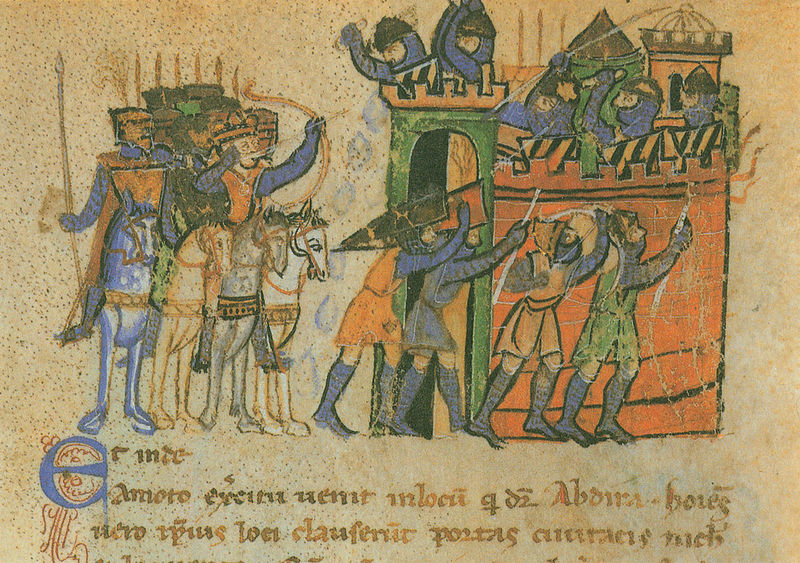
Titel: Alexanderroman
Institution: Leipzig, Stadtbibliothek
Schlagwörter: angriff, blau, kampf, gelb, grün, menschen, stadt, männer, zeichnung, rot, malerei, wand, stein, steine, england, krone, pferd, pferde, reiter, turm, schrift, bogen, fassade, mauer, krieg, schlacht, sturm, könig, lanze, soldaten, tor, zinnen, katze, schild, buch, burg, festung, druck, schwert, text, soldat, initiale, helm, ritter, rüstung, pergament, antik, mittelalter, eroberung, krieger, stadtmauer, lanzen, speer, speere, pfeil, bogenschütze, latein, besatzung, verteidigung, sper, buchmalerei, belagerung, werfen, erstürmung, 1200, kireg, llanze, pdruck